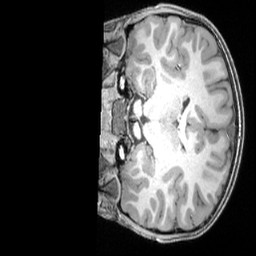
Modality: T1w
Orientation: coronal
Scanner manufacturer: siemens
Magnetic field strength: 3 T
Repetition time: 2.4 s
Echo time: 0.00224 s